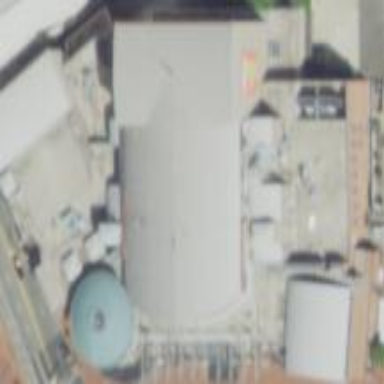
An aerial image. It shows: Theatre building.